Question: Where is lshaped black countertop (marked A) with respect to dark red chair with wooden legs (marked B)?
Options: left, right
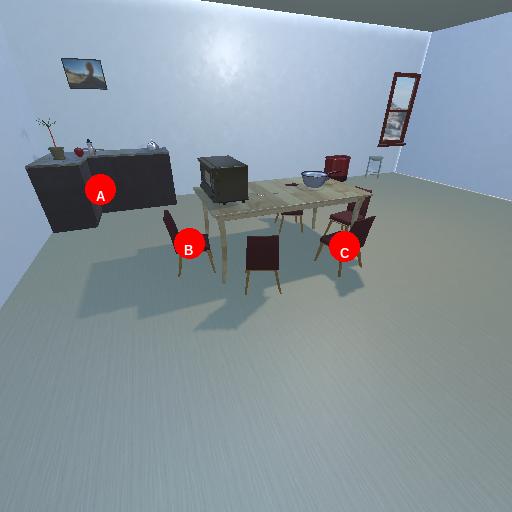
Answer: left